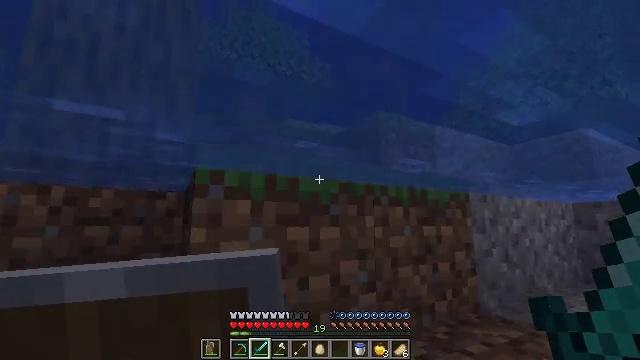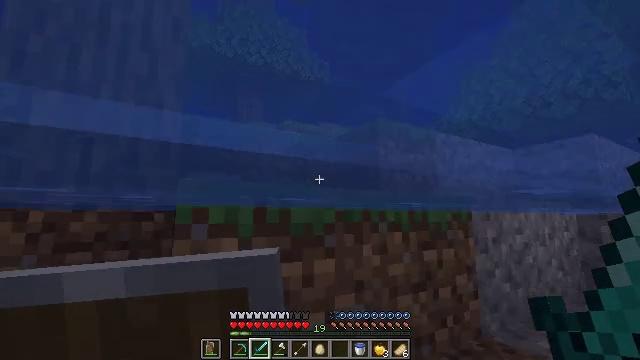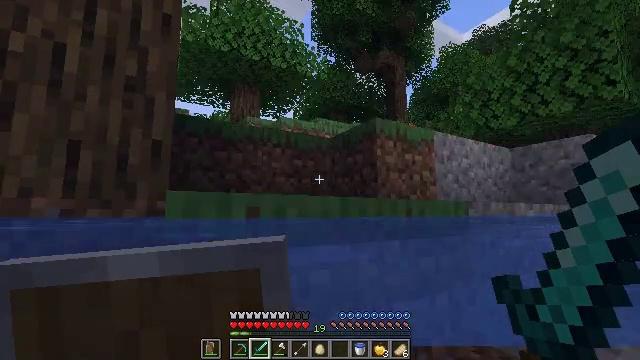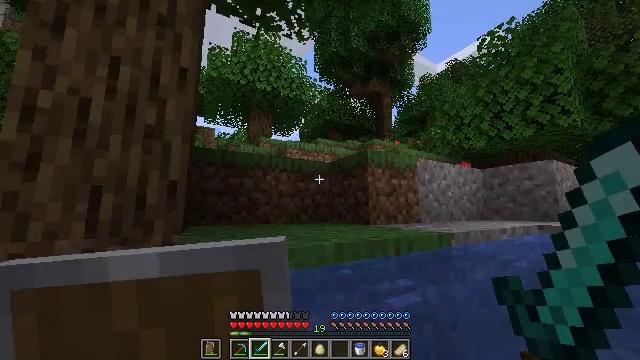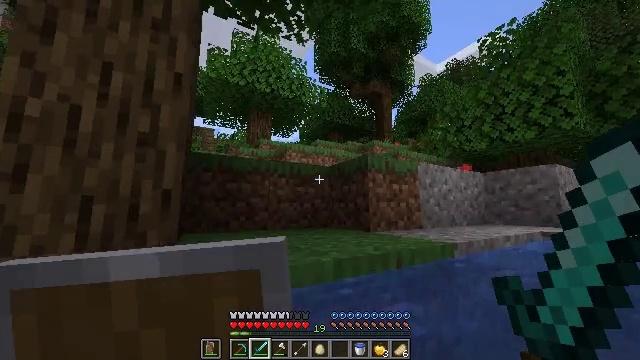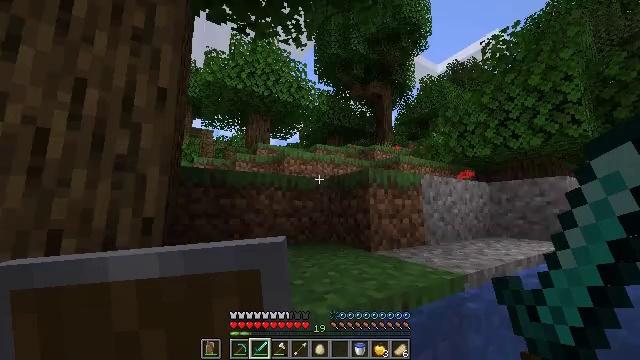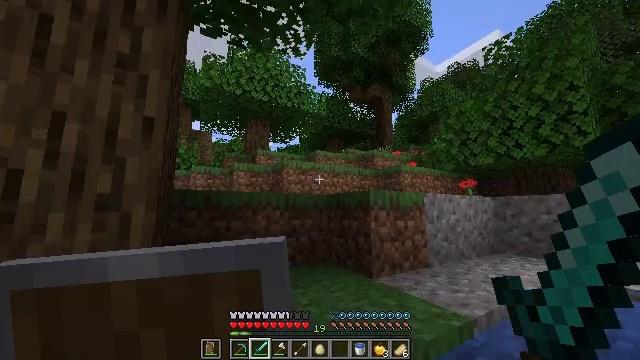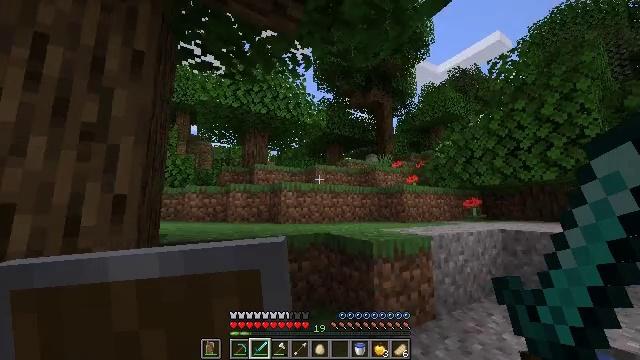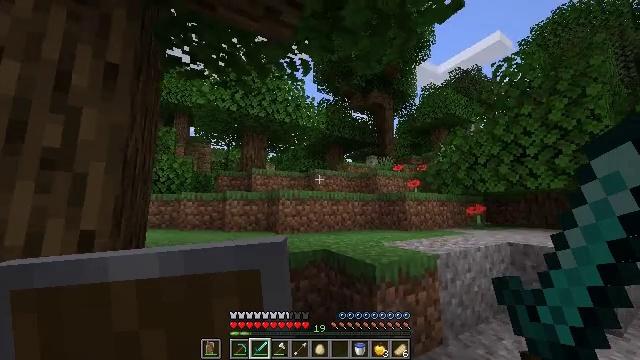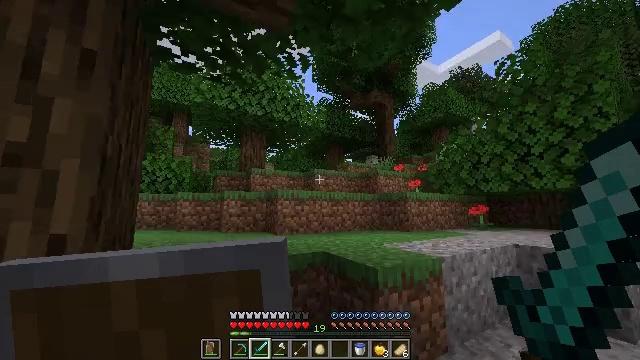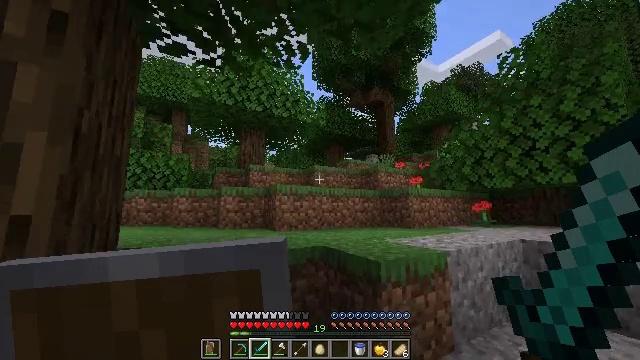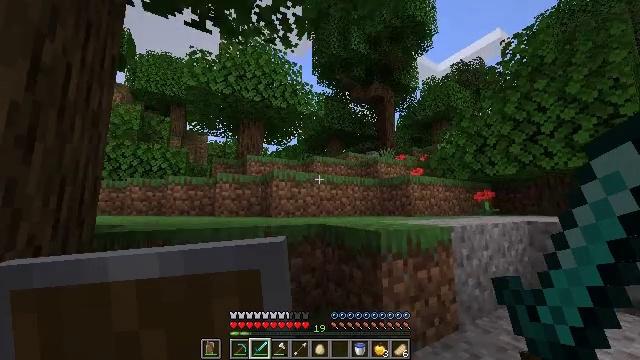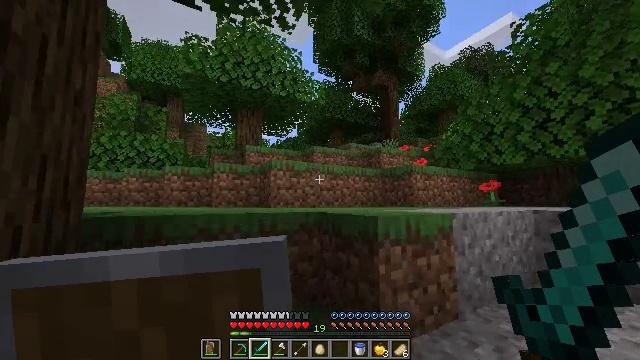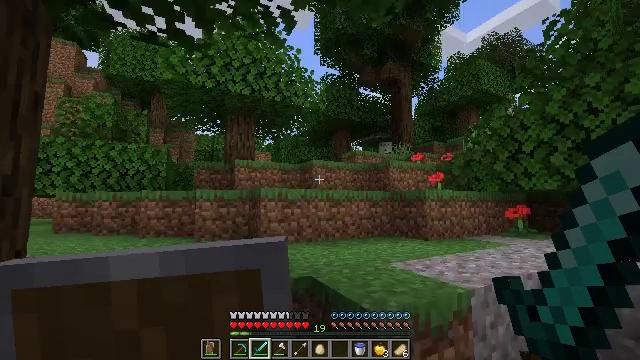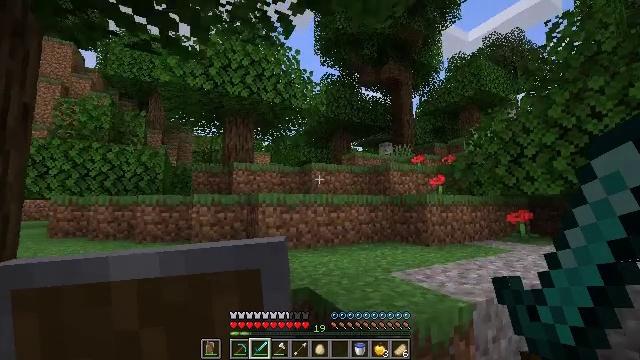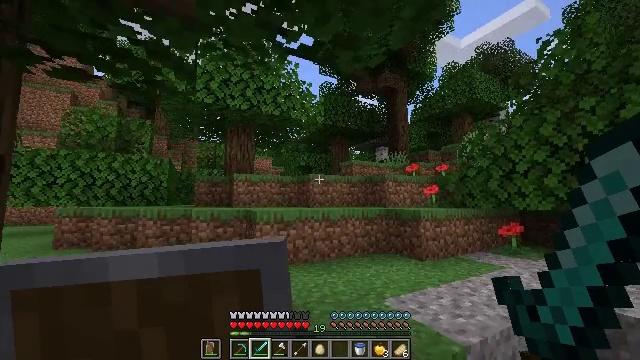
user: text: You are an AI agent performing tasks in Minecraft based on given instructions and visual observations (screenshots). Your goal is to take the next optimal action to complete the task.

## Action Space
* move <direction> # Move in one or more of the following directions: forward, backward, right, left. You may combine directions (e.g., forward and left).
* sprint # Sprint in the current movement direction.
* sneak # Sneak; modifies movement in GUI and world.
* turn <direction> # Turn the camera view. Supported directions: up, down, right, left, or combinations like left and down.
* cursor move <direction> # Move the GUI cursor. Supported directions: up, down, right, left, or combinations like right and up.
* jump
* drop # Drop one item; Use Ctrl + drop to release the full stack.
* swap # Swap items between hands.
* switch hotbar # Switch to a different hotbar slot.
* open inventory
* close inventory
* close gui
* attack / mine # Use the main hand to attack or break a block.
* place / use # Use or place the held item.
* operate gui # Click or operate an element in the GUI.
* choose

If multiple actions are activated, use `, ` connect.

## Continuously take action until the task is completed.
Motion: motion action
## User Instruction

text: Break oak leaves from the trees.
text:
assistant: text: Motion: move forward, sprint, turn down, jump
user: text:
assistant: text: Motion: move forward, sprint, turn down, jump
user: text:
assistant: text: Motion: move forward, sprint, jump
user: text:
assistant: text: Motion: move forward, sprint, jump
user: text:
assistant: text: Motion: move forward, sprint, jump
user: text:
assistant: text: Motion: move forward, sprint, jump
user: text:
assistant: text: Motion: move forward, sprint, jump
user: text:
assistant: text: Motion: move forward, sprint, jump
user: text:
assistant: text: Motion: move forward, sprint, jump
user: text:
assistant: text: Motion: move forward, sprint, jump
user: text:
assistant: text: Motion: move forward, sprint, jump
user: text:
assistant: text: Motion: move forward, sprint, turn down, jump
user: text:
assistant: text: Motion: move forward, sprint, jump
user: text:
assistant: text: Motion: move forward, sprint, jump
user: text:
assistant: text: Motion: move forward, sprint, jump
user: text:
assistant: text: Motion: move forward, sprint, jump
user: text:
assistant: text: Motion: move forward, sprint, turn right, jump
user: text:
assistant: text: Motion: move forward, sprint, turn right, jump
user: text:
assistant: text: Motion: move forward, sprint, turn right, jump
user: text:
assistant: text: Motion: move forward, sprint, turn right, jump
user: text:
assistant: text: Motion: move forward, sprint, jump
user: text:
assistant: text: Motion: move forward, sprint, jump
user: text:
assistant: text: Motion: move forward, sprint
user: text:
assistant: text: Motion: move forward, sprint, jump
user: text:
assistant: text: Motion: move forward, sprint, jump
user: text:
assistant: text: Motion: move forward, sprint, jump
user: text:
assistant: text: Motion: move forward, sprint, jump
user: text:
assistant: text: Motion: move forward, sprint, jump
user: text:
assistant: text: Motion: move forward, sprint, jump
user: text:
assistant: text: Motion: move forward, sprint, jump